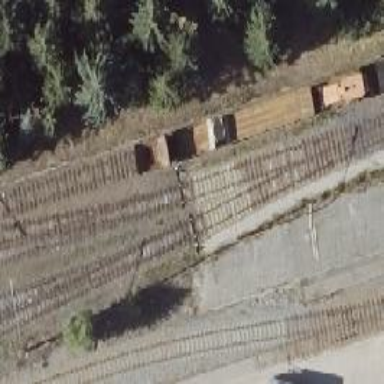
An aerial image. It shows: Railway switch with the turnout pointing to the right.